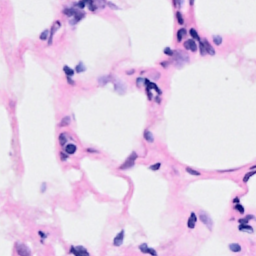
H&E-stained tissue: Breast